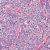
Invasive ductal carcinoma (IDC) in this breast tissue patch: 1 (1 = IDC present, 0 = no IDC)